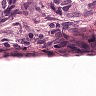
Metastatic tissue present: yes